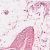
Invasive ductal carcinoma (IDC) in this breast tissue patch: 0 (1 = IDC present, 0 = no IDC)